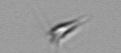
Label: Calciopappus